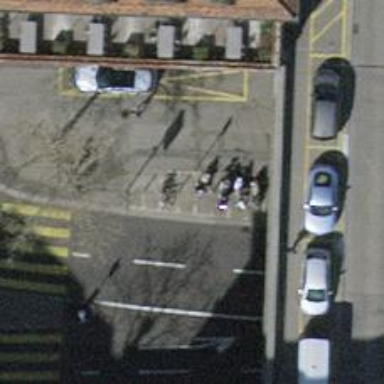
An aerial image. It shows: Bicycle parking area with bollards.